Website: home-depot
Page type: payment
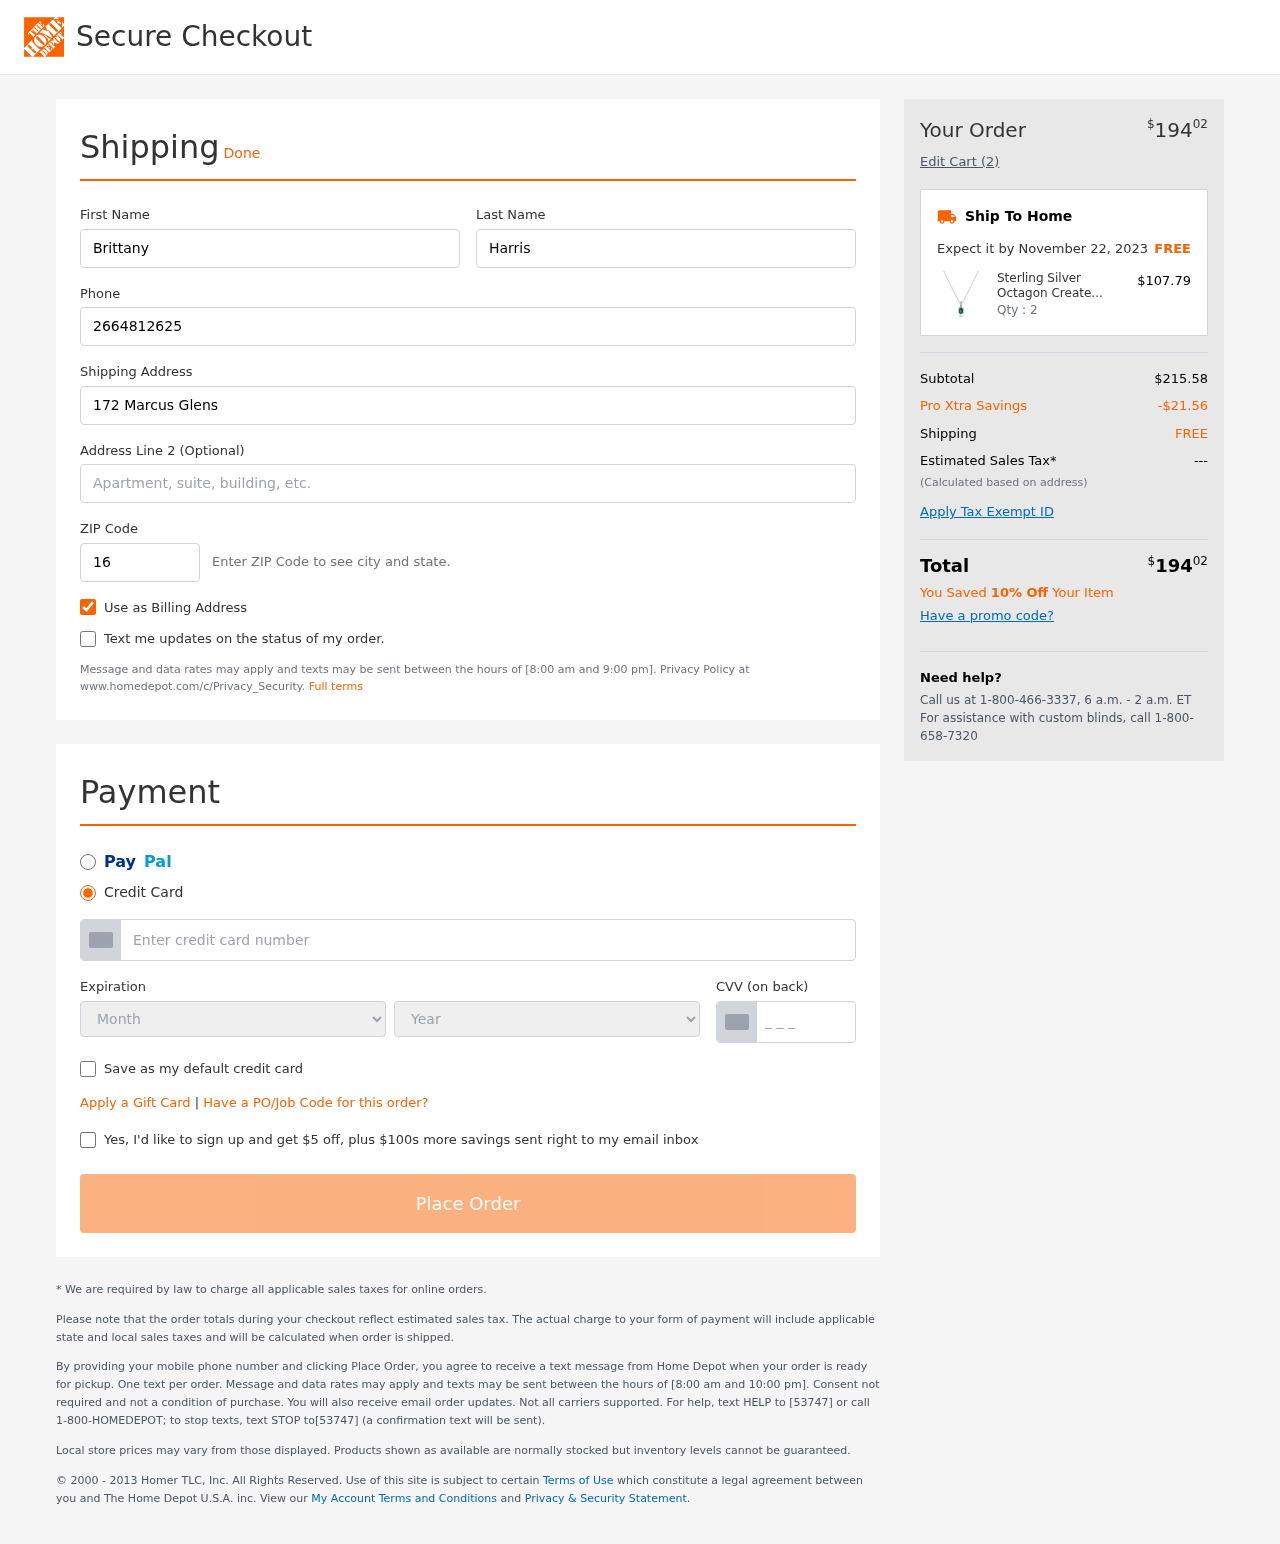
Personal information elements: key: PII_CARD_CVV
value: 402
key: PII_CARD_EXPIRY_MONTH
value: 11
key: PII_CARD_EXPIRY_YEAR
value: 30
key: PII_CARD_NUMBER
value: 2275 6106 5887 5844
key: PII_FIRSTNAME
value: Brittany
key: PII_LASTNAME
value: Harris
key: PII_PHONE
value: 2664812625
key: PII_POSTCODE
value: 16860
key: PII_STREET
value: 172 Marcus Glens
Product elements: key: PRODUCT1_NAME
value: Sterling Silver Octagon Created Emerald and Round Created White Sapphire Pendant Necklace
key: PRODUCT1_PRICE
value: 107.79
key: PRODUCT1_QUANTITY
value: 2
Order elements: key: ORDER_TOTAL
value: $19402
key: ORDER_NUM_ITEMS
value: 2
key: ORDER_DELIVERY_DATE
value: November 22, 2023
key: ORDER_SUBTOTAL
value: $215.58
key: ORDER_DISCOUNT
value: -$21.56
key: ORDER_SHIPPING_COST
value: FREE